Question: I've always liked the ability to do simple calculations in the same place I'm entering a number when working in MS Money.

I know that <URL> is working on one, but don't want to buy the full WPF bloat only for this control.
Do you know a control like that for WPF?
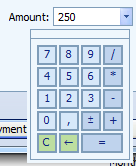
Answer: See <URL> project.